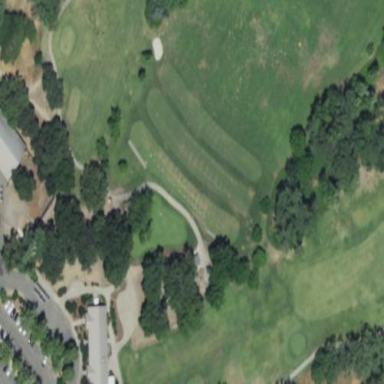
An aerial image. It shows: Grassy area designated as golf tee.